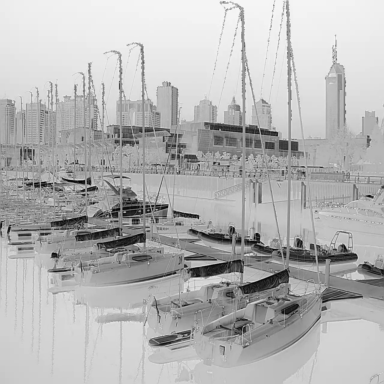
There are six sailboats in the infrared image.